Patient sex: F
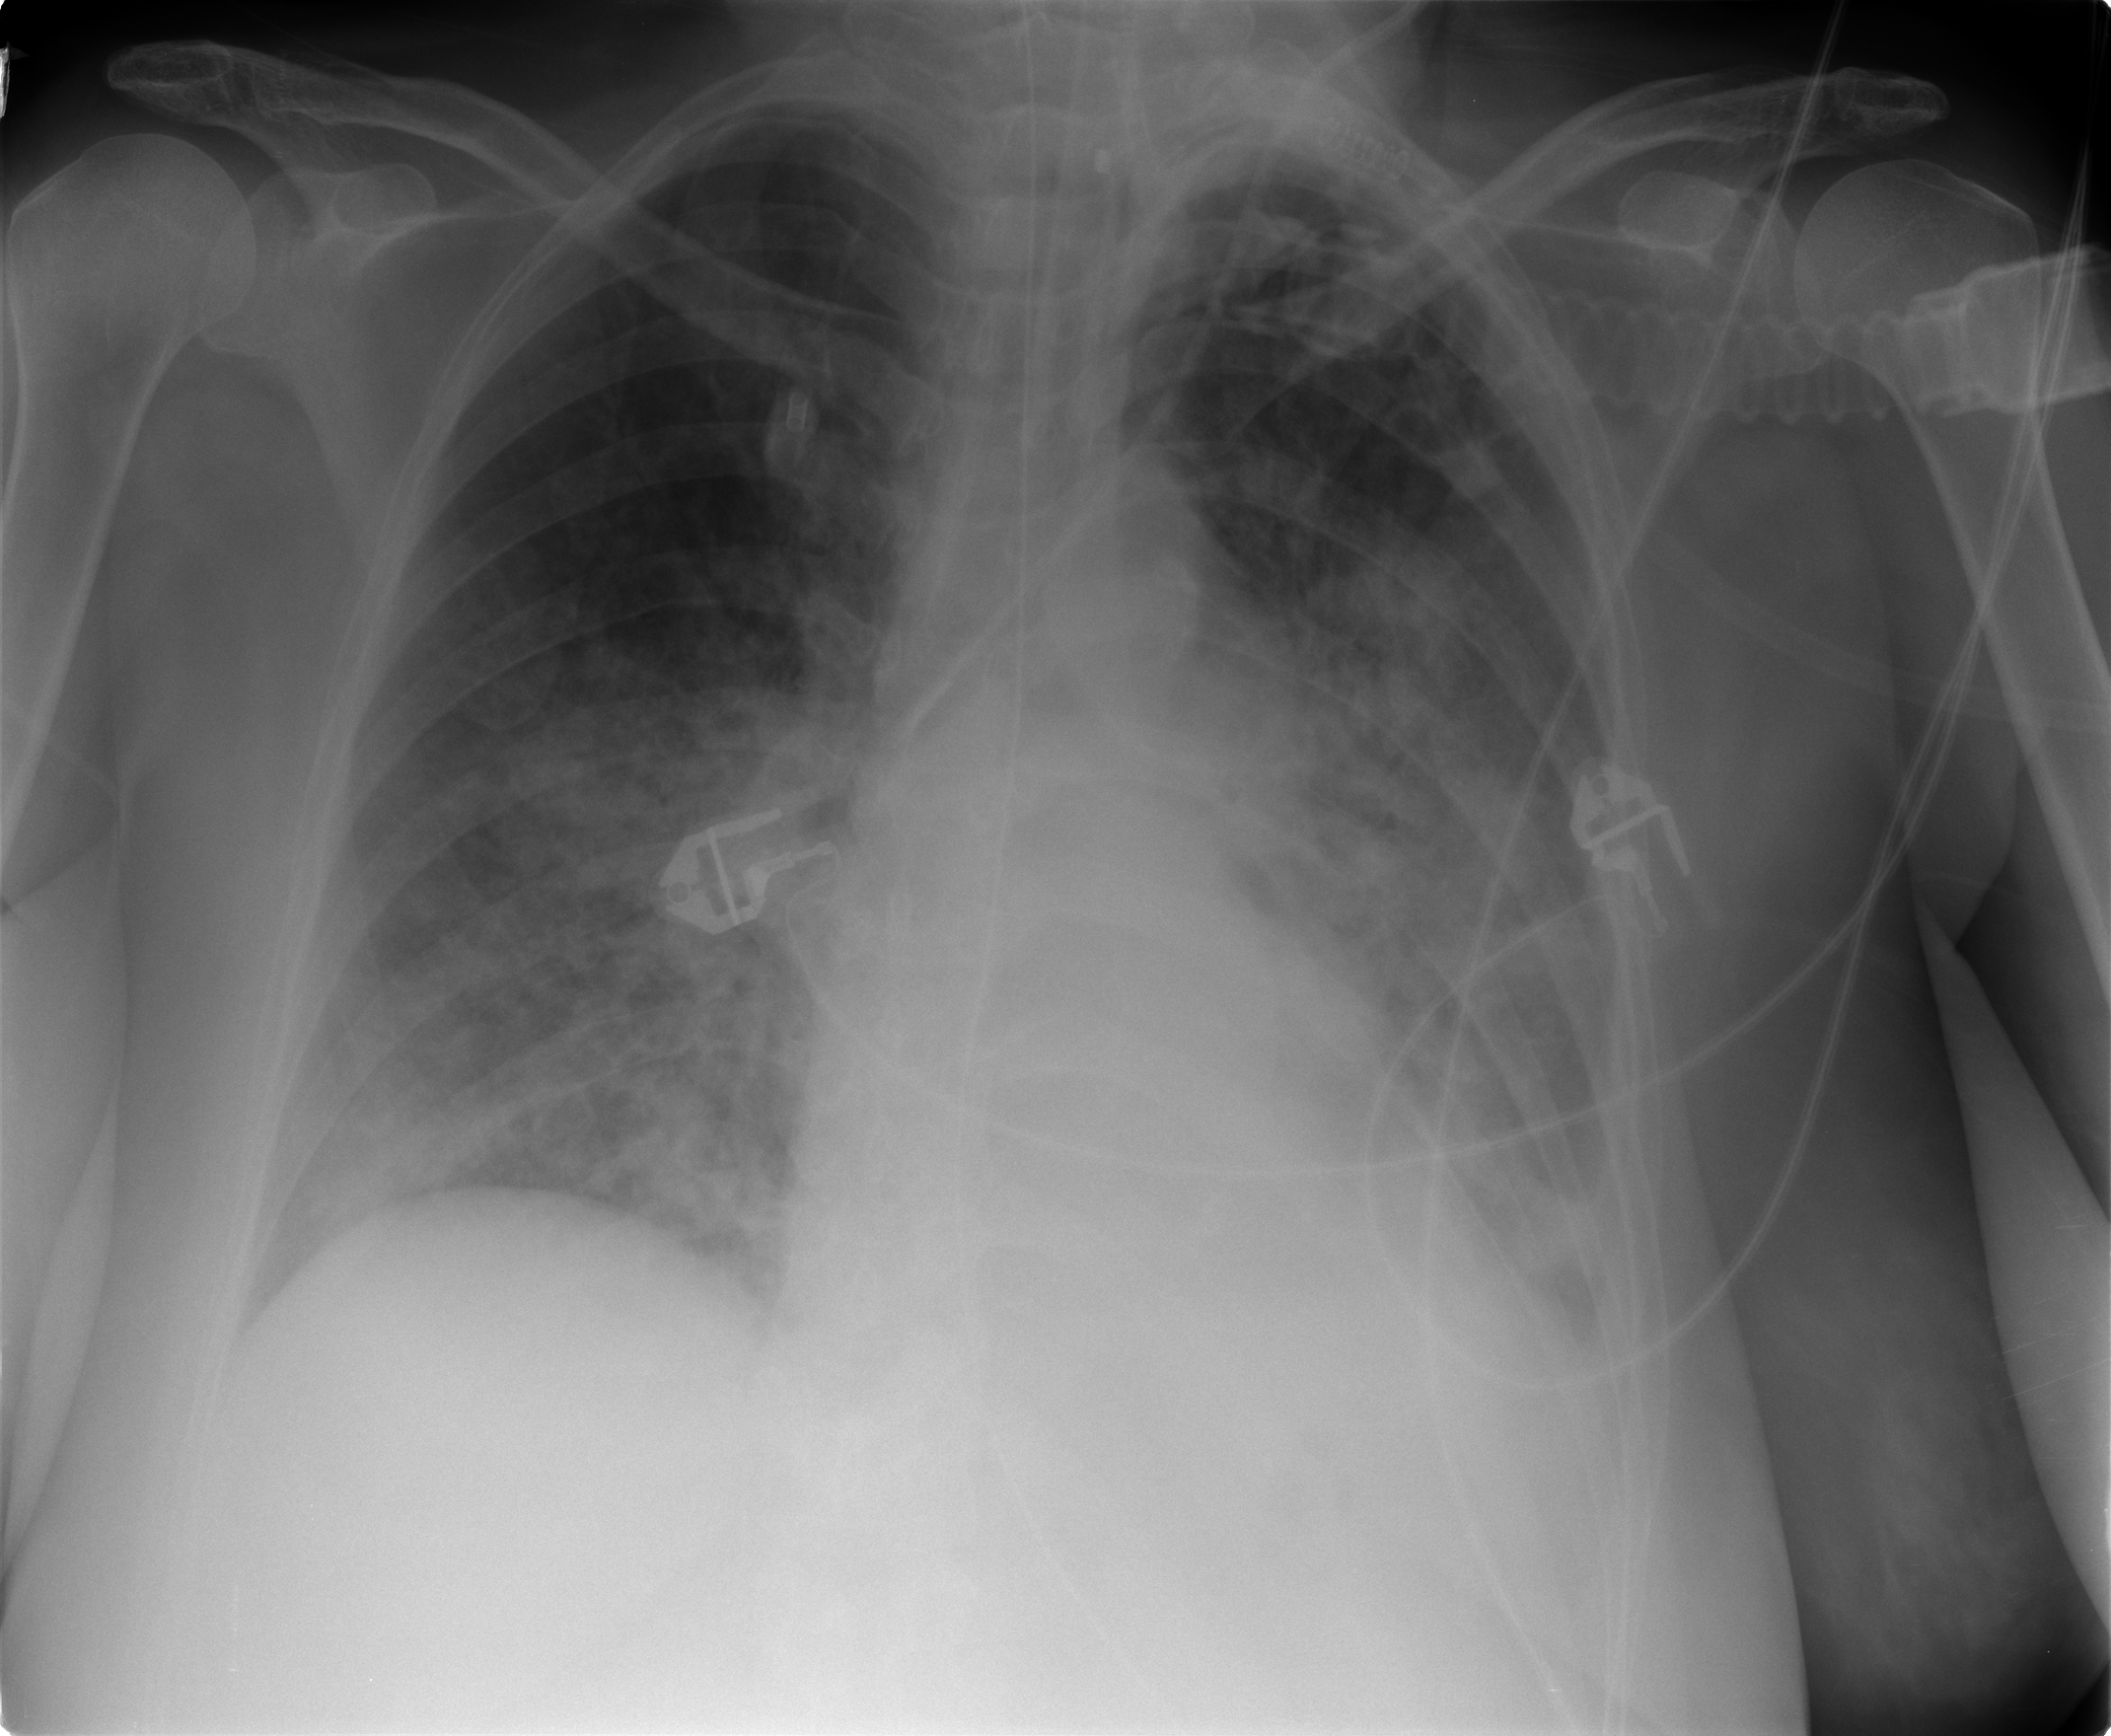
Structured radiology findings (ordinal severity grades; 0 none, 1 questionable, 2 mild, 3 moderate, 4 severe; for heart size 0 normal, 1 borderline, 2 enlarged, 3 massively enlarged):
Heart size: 0
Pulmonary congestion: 2
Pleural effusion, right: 0
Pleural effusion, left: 2
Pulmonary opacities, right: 3
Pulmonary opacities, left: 3
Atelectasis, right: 3
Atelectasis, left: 3